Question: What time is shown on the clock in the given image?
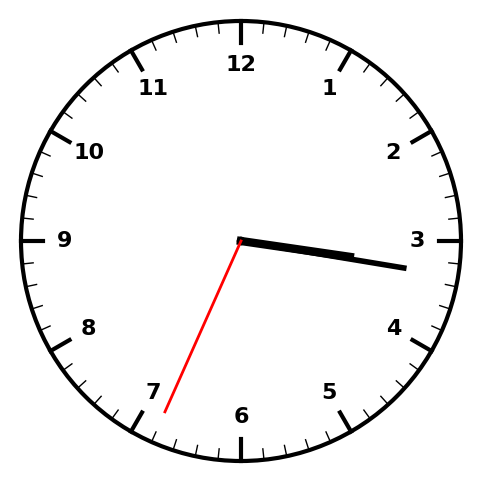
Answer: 03:16:34